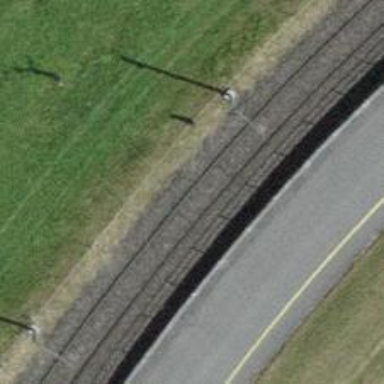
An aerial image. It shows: Single-track spur railway line.